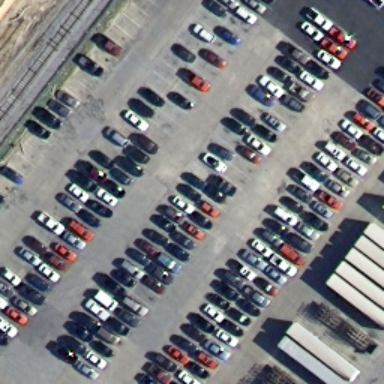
Lots of cars parked neatly in the parking lot .